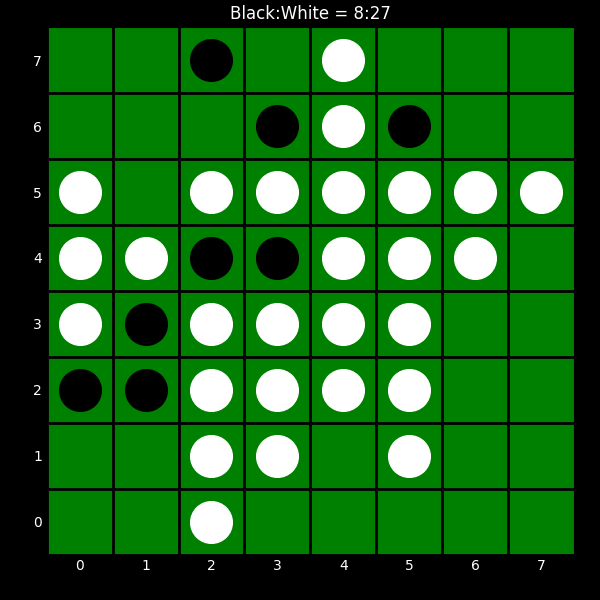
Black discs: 8
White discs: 27